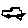
Label: car